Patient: sex F, age 63
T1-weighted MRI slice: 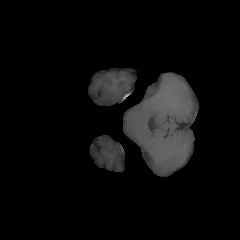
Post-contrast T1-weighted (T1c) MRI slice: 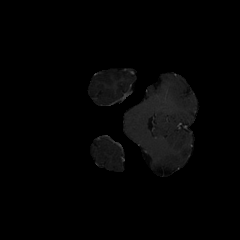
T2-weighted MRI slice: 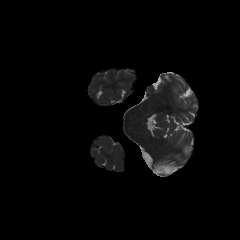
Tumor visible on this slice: no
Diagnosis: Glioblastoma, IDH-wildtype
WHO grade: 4